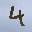
Label: 4